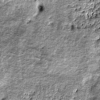
Label: not_dusty